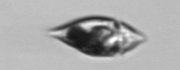
Label: Amphidinium